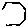
Label: hexagon